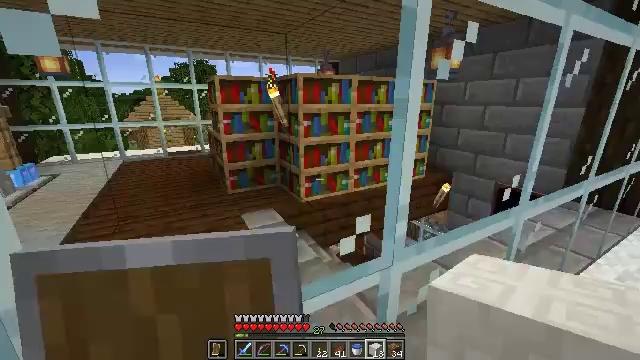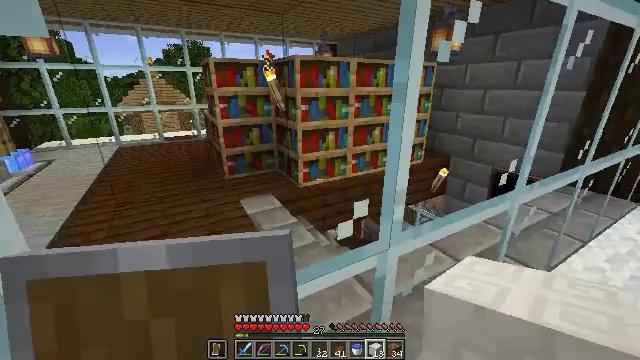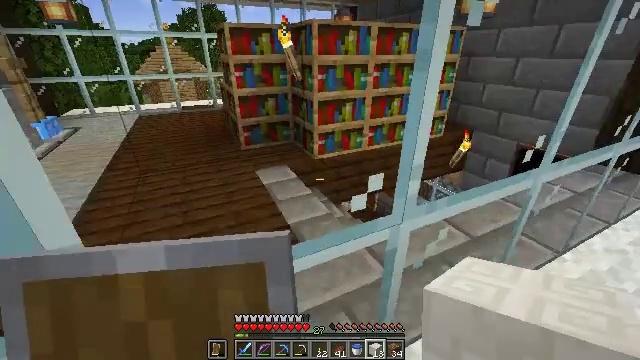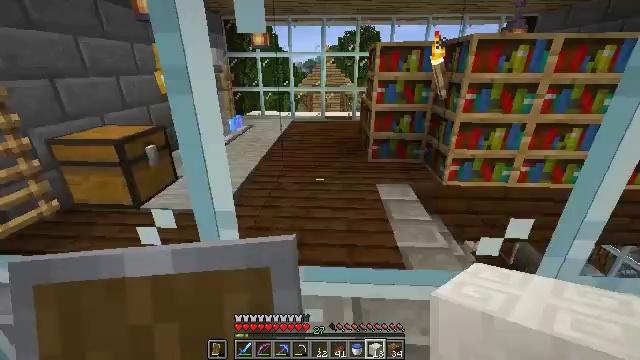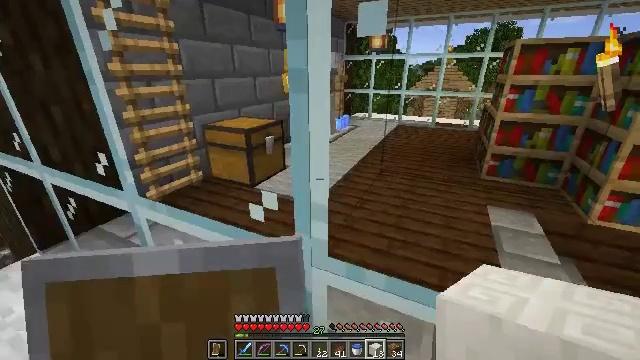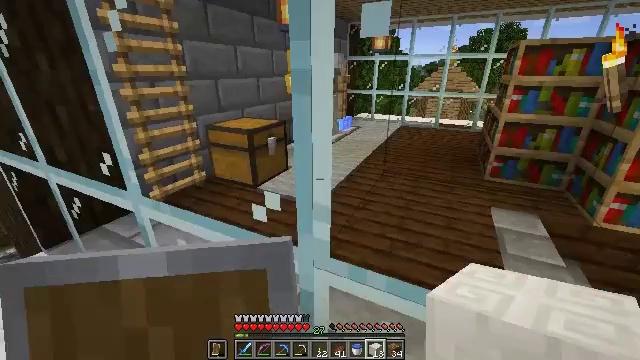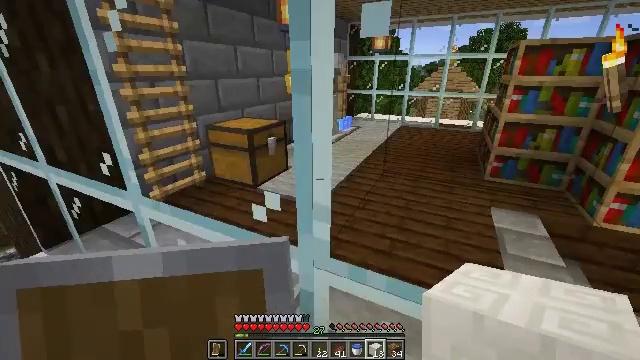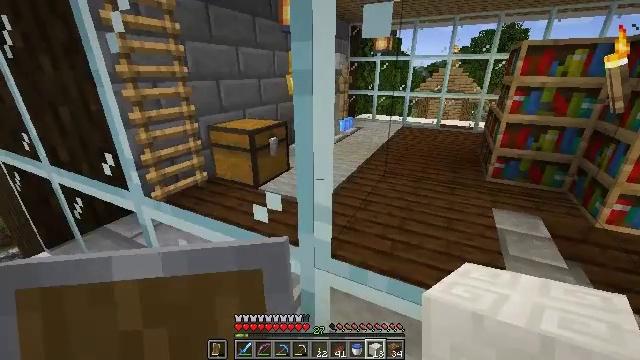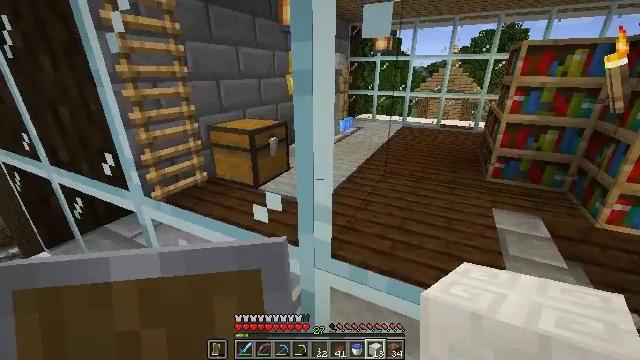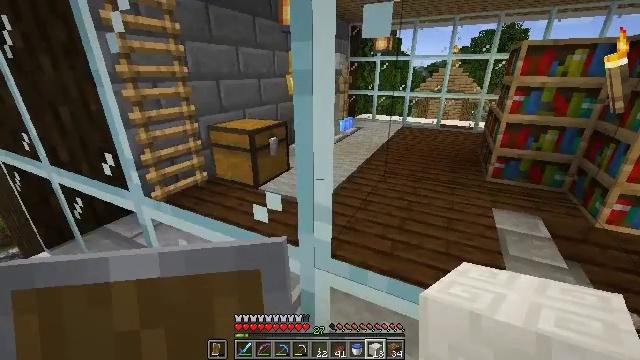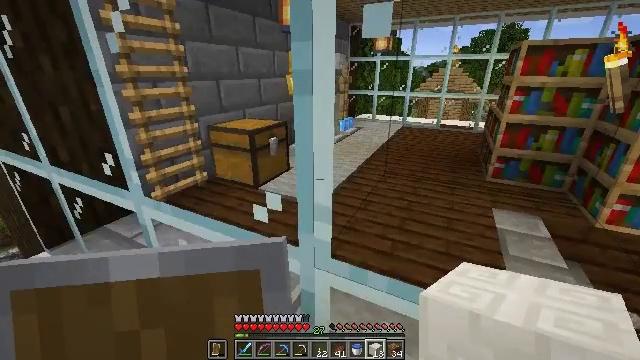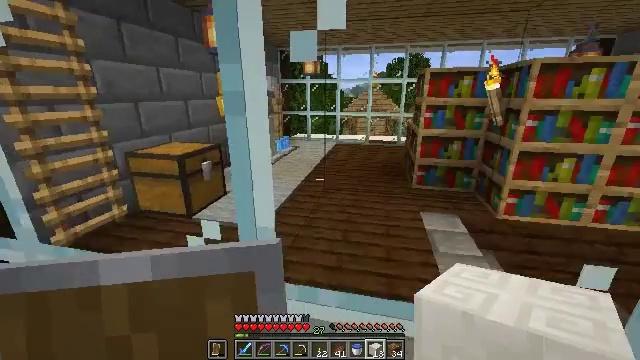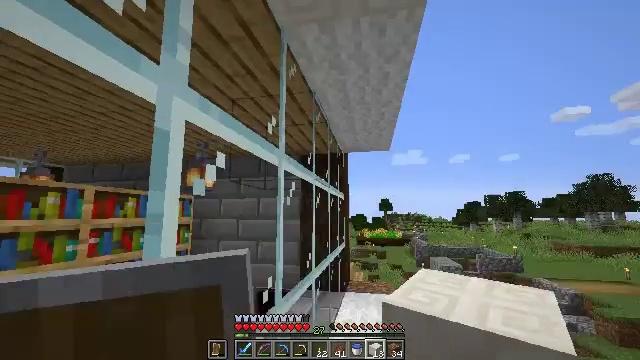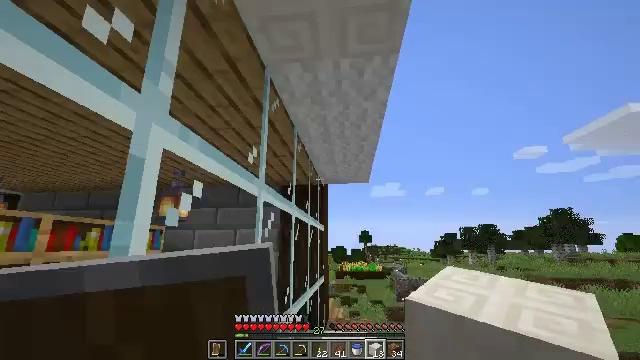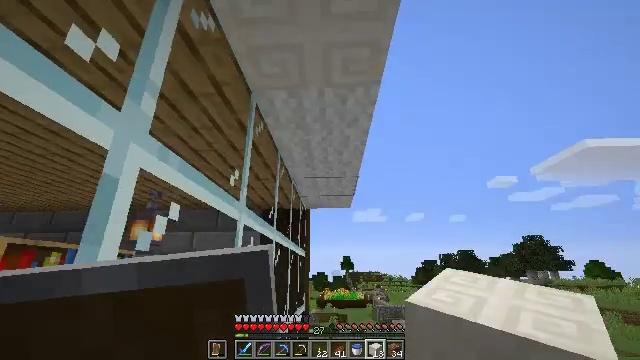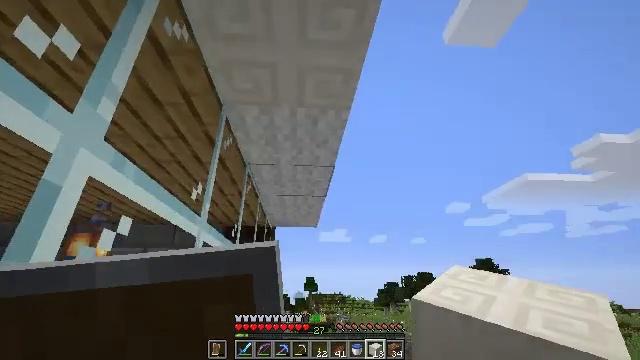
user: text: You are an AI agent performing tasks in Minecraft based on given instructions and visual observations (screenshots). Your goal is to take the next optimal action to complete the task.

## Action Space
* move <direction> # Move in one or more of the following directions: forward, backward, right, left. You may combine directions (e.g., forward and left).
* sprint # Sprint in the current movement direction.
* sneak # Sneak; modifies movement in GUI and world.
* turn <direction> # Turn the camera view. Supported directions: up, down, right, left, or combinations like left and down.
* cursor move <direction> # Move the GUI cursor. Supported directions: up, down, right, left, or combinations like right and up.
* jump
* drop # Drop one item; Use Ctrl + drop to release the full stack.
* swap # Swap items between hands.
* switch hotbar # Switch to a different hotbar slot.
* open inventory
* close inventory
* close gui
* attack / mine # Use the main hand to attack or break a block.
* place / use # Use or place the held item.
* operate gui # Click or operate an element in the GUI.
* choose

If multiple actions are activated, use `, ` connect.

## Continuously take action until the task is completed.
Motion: motion action
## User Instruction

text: Gather white wool from a build.
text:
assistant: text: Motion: turn down
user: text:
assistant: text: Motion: turn left and down
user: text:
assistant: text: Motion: turn left and up
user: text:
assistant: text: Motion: turn left
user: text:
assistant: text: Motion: no_op
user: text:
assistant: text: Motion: no_op
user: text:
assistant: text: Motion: no_op
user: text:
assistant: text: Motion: no_op
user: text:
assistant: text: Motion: no_op
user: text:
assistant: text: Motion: no_op
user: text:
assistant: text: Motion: turn right and up
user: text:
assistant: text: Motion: turn right and up
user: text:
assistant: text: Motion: turn right and up
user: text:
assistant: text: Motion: turn right and up
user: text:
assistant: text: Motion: turn right and up
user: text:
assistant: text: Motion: turn left and up
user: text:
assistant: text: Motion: turn left and up
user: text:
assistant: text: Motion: turn left and up, attack / mine
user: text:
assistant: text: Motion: turn up, attack / mine
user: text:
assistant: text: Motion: attack / mine
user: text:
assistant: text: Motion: attack / mine
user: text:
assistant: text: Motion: attack / mine
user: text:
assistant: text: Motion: turn right and down, attack / mine
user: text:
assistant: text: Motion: attack / mine
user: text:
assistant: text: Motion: move forward, attack / mine
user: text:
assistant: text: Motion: move forward, attack / mine
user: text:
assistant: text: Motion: move forward, attack / mine
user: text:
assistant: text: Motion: move forward, attack / mine
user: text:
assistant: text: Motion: move forward, attack / mine
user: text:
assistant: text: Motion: move forward, turn up, attack / mine